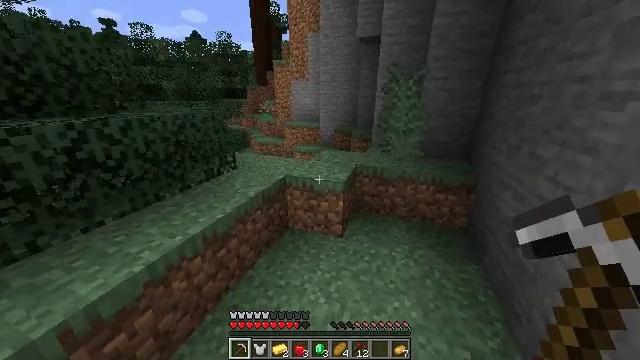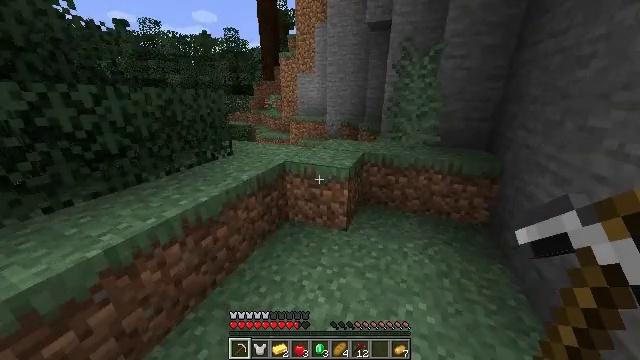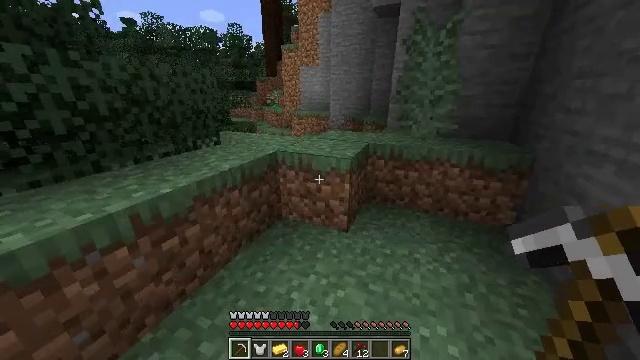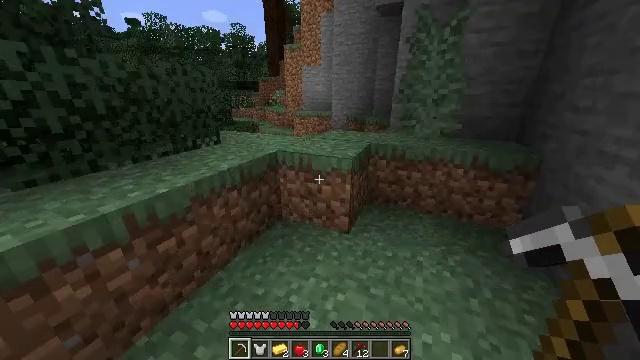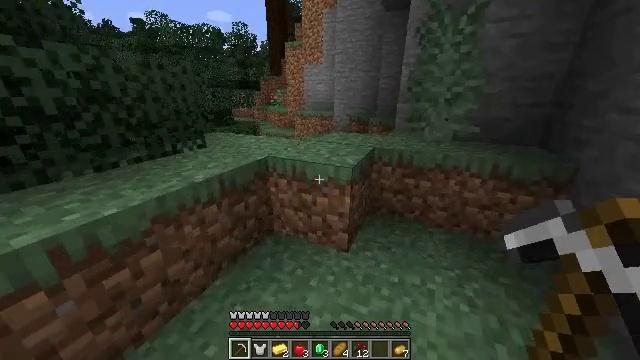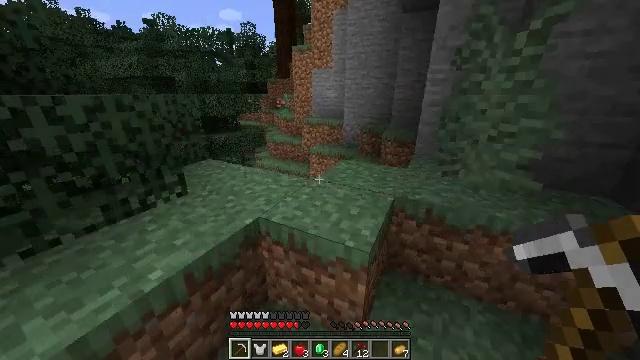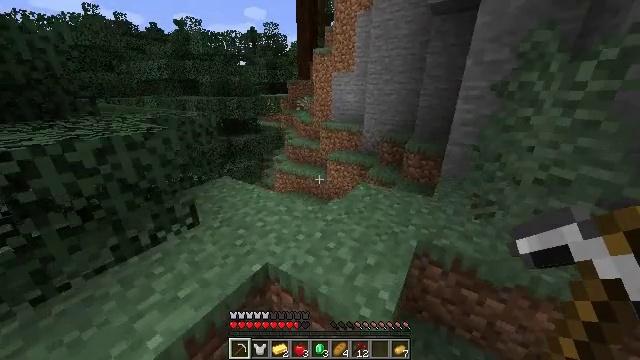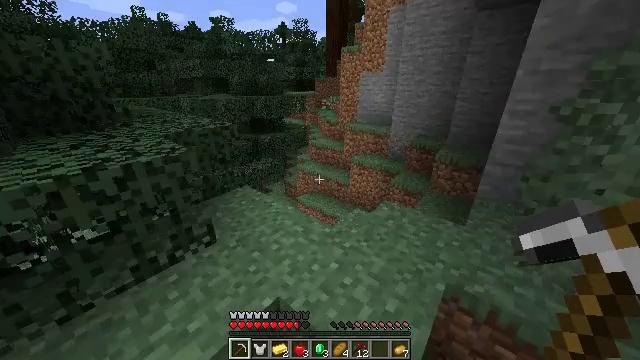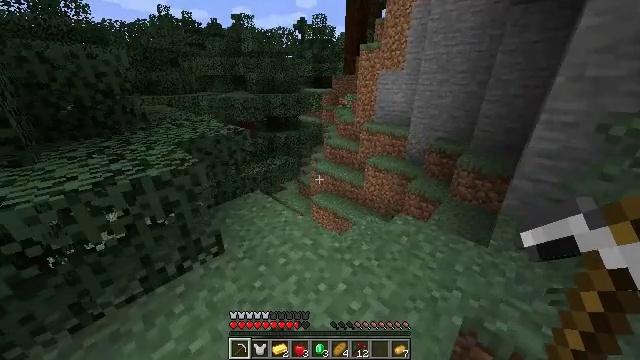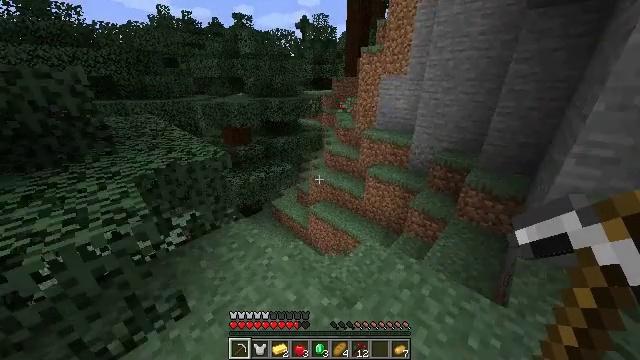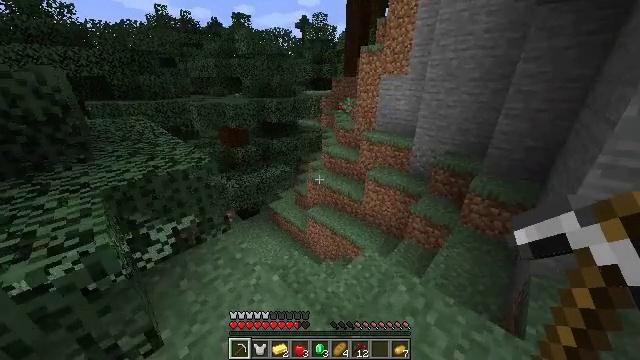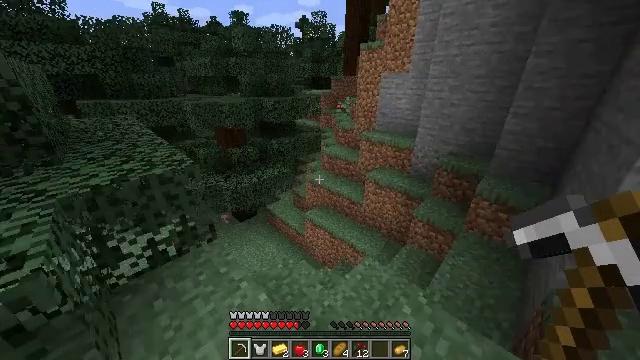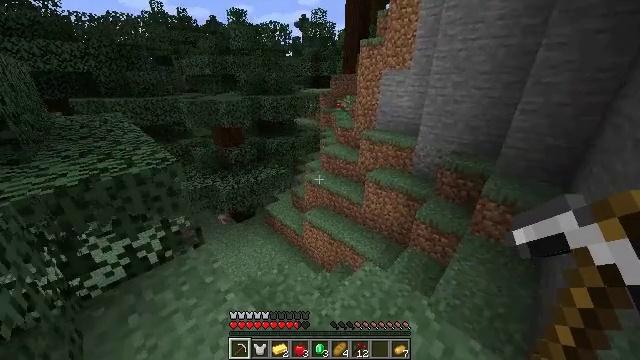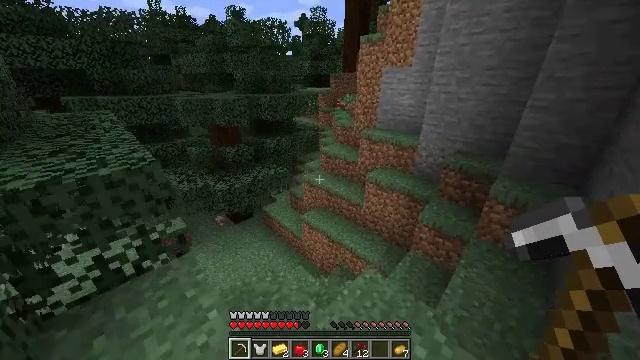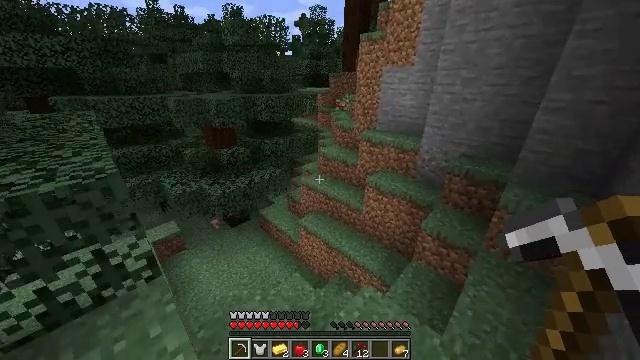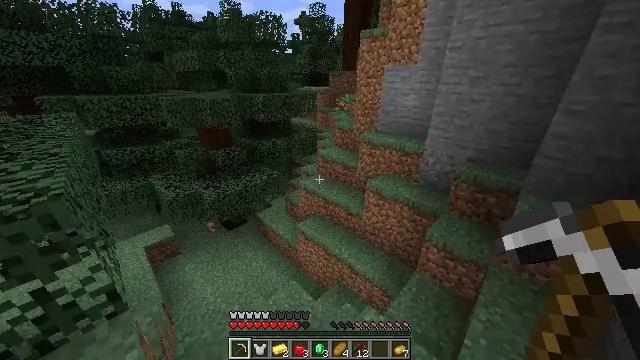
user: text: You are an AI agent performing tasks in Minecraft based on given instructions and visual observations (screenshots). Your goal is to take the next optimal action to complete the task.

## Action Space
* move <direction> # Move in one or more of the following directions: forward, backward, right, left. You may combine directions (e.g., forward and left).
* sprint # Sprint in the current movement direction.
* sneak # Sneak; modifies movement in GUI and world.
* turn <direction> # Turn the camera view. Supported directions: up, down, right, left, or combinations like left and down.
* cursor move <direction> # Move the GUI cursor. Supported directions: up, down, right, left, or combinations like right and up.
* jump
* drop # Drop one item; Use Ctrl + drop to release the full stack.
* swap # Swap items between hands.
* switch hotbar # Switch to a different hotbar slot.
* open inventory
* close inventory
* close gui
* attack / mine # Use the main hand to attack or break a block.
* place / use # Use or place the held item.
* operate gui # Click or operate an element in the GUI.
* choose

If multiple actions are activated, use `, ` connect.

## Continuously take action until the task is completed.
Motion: motion action
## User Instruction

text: Break the sweet berry bush to collect berries.
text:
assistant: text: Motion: move forward, sprint, turn left
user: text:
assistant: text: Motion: move forward, sprint, turn left
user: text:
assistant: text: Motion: move forward, sprint
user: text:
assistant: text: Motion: move forward, sprint
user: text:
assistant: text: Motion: move forward, sprint, turn left, jump
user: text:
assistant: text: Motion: move forward, sprint, turn left, jump
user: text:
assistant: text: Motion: move forward, sprint, turn left and down, jump
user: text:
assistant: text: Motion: move forward, sprint, turn left and down, jump
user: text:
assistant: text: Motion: move forward, sprint
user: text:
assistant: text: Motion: move forward, sprint
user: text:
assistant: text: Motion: move forward, sprint
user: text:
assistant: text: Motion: move forward, sprint
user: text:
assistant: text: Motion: move forward, sprint
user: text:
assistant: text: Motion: move forward, sprint
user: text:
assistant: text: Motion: move forward, sprint
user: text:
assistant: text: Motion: move forward, sprint
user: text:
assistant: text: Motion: move forward, sprint
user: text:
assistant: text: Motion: move forward, sprint
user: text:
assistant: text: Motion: move forward, sprint
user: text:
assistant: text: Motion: move forward, sprint, turn left
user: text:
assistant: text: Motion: move forward, sprint, turn left
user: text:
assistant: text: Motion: move forward, sprint, turn up
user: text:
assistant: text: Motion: move forward, sprint
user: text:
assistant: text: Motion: move forward, sprint
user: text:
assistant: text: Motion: move forward, sprint, turn right
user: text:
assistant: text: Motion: move forward, sprint, turn right
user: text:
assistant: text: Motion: move forward, sprint
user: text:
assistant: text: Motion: move forward, sprint
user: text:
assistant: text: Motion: move forward, sprint
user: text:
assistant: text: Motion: move forward, sprint